Question: I have the following code which works:
'''
UPDATE backup_factura
SET tipo = CASE
WHEN total_fact <=100 THEN 'X'
WHEN total_fact <=200 THEN 'Y'
ELSE 'Z'
END
RETURNING *;
'''
My teacher asked me to convert it into a function.
I have tried the following:
'''
CREATE Function sp_test_case () returns void as $$
BEGIN
UPDATE backup_factura
SET tipo = CASE
WHEN total_fact <=100 THEN 'X'
WHEN total_fact <=200 THEN 'Y'
ELSE 'Z'
END
RETURNING *;
RETURN;
END;
$$ LANGUAGE plpgsql;
'''
But when I execute the function, I get:
'''
********** Error **********
ERROR: query has no destination for result data
SQL state: 42601
Context: PL / pgSQL sp_test_case () function in line 4 SQL statement
'''
I have also tried with a more complex approach:
'''
CREATE Function sp_test_case () returns void as $$
DECLARE
cont int=(Select MAX(id_fact)from backup_factura);
BEGIN
while cont>0
LOOP
UPDATE backup_factura
SET tipo= CASE
WHEN ((total_fact) <=100) THEN 'X'
WHEN ((total_fact) <=200) THEN 'Y'
ELSE 'Z'
END;
WHERE id_fact=cont;
cont:=cont-1;
END LOOP;
RETURN;
END;
$$ LANGUAGE plpgsql;
'''
But I get:
'''
********** Error **********
ERROR: syntax error at or near "WHERE"
SQL state: 42601
Character: 283
'''
The point is to show something like this:

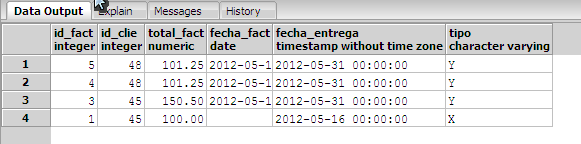
Answer: You can use the 'return query' syntax and return a 'setof' your table:
'''
CREATE Function sp_test_case () RETURNS SETOF backup_factura AS $$
BEGIN
RETURN QUERY
UPDATE backup_factura
SET tipo = CASE
WHEN total_fact <=100 THEN 'X'
WHEN total_fact <=200 THEN 'Y'
ELSE 'Z'
END
RETURNING *;
END;
$$ LANGUAGE plpgsql;
'''